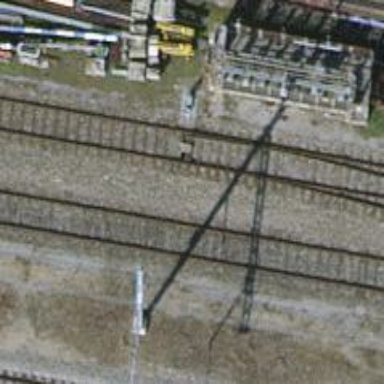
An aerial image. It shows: Preserved railway siding with electrified contact line.